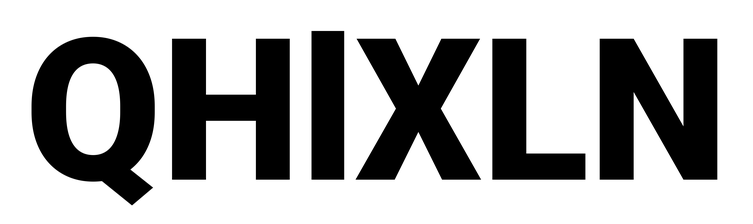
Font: Roboto_Black